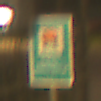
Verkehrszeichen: Wasserschutzgebiet
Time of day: Night
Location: Outdoor (Urban)
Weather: Clear
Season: NotSpecified
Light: Artificial